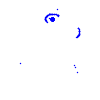
Particle: pion